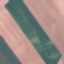
Land use / land cover: AnnualCrop